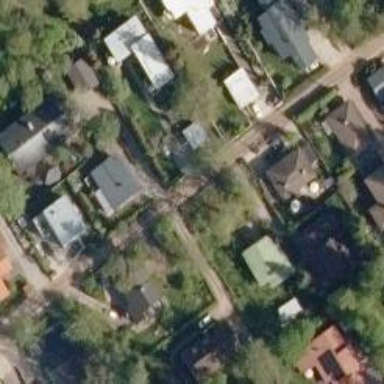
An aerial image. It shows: Living street.